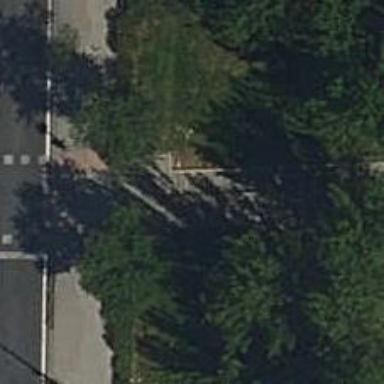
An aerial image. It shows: Set of steps on the road.